Contrast-enhanced CT slice 85 of 111
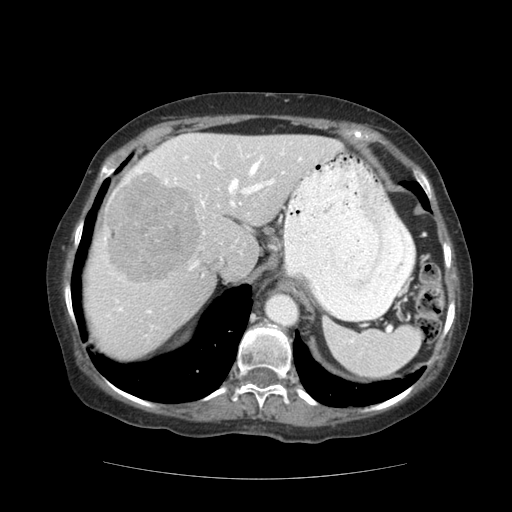
Segmented voxel counts for this case:
Liver: 1039934 voxels
Tumor mass: 114262 voxels
Portal vein: 61594 voxels
Abdominal aorta: 6357 voxels